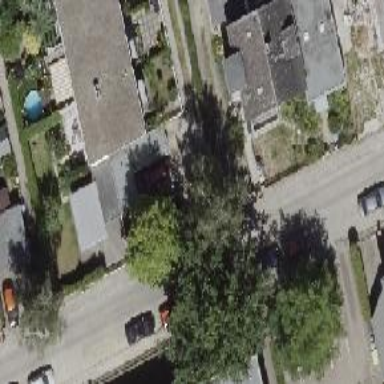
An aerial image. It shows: Residential road with concrete surface. Sidewalks are present on both sides.